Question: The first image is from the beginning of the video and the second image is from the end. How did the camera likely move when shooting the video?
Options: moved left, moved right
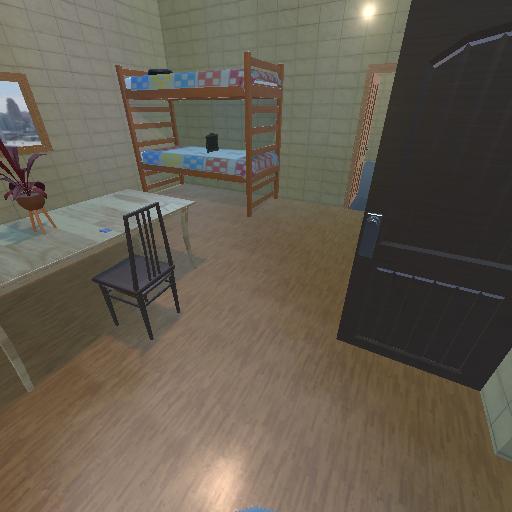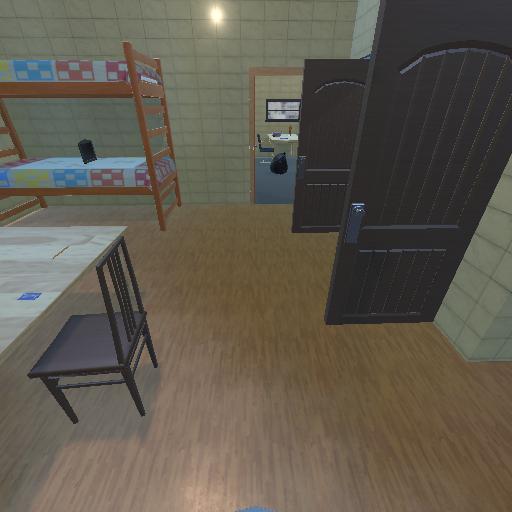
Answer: moved left